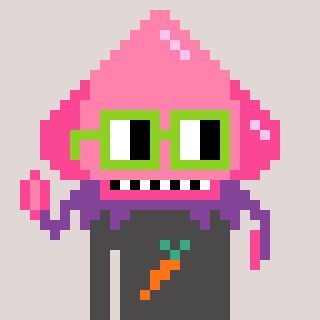
a pixel art character with square light green glasses, a squid-shaped head and a grayscale-colored body on a warm background